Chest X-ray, PA view. Patient: 44 years old, sex M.
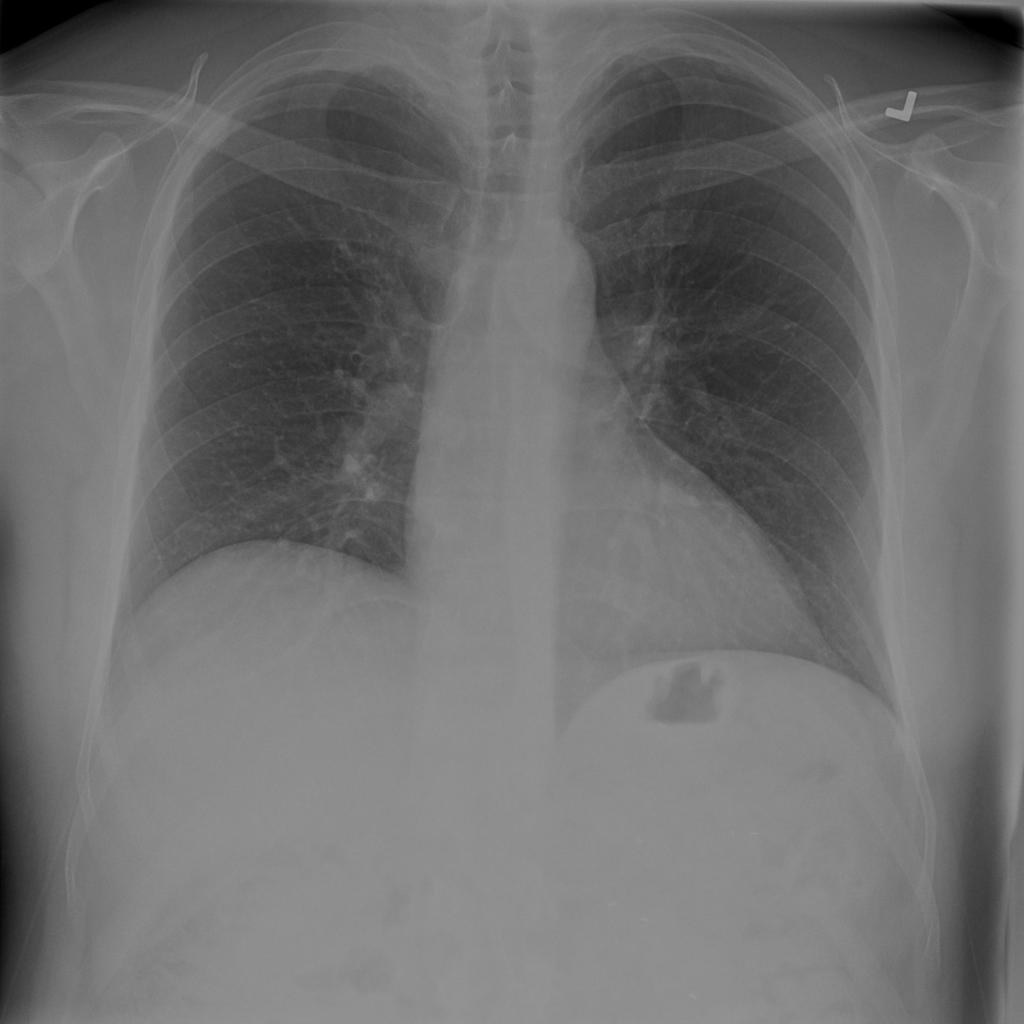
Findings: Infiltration